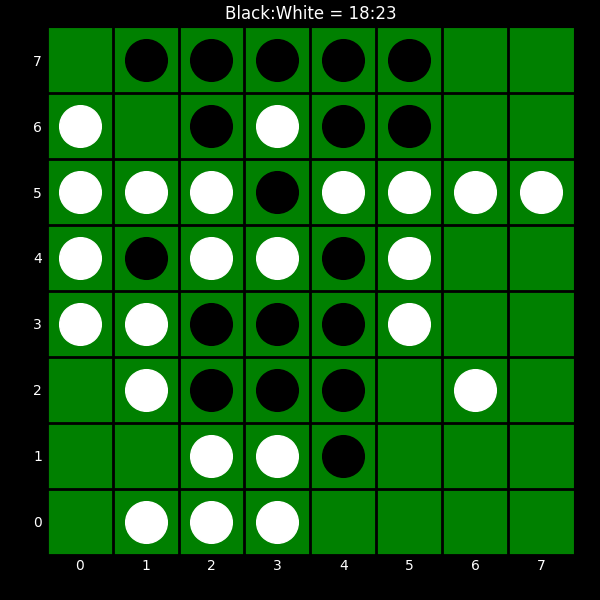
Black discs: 18
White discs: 23